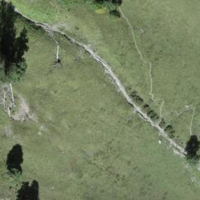
EUNIS habitat code: 26
Species observed at this site:
Euphorbia cyparissias